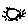
Label: sun